Aerial crown-view tile of a tropical tree (Barro Colorado Island, Panama), acquired 20240918:
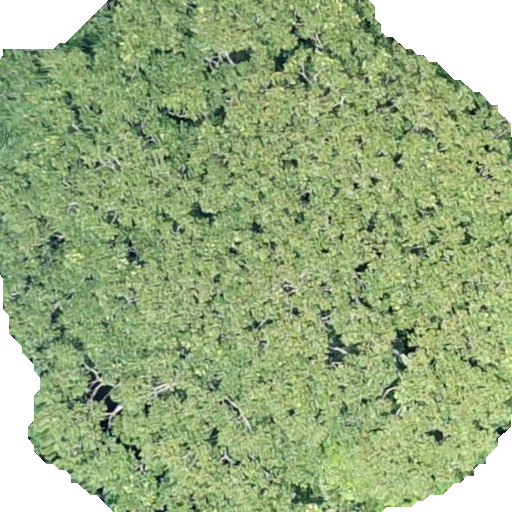
Species: Dipteryx oleifera
GBIF accepted scientific name: Dipteryx oleifera
Crown area: 419.191 m²